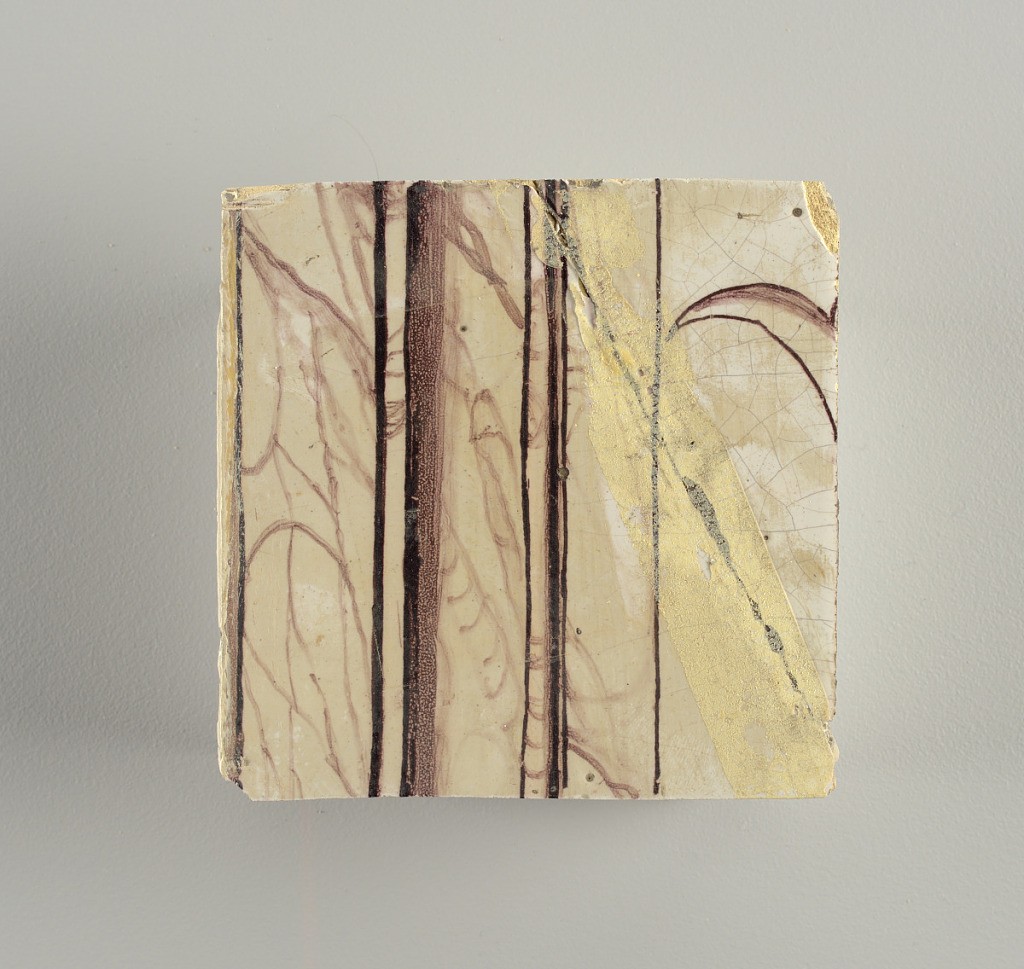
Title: Wall facing
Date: ca. 1725
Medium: tin-glazed earthenware, underglaze
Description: Running design for a frieze or a dado, composed of scrolls of foliage and strapwork, and four repeating motifs--a seated woman in a small upright oval medallion, a putto seated on a rocailled base, and strapwork in axial pattern.  The various panels, A to F, show various repeats of the same design, all being five tiles high and a varying number of tiles wide.